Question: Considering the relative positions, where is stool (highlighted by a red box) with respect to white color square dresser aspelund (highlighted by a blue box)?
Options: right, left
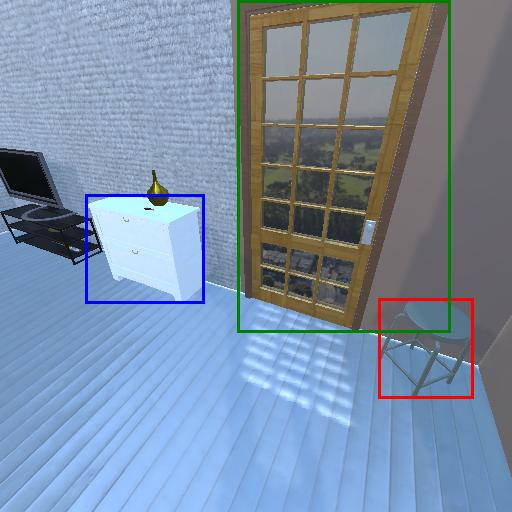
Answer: right